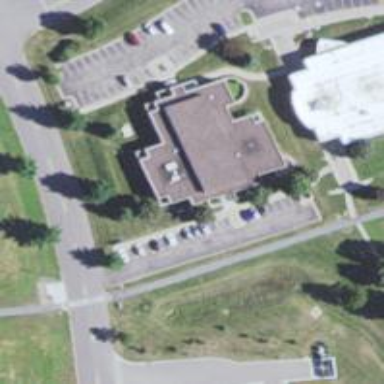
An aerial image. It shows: Government office.